Interaction volume radius: 5 \u00c5
Interaction volume height: 20 \u00c5
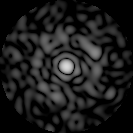
Disorder parameter: 0.8232